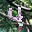
Label: 4